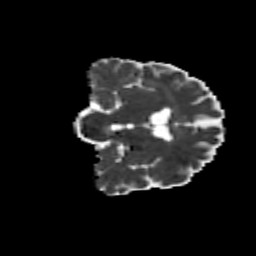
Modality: MD
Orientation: coronal
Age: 41
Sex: male
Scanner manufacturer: siemens
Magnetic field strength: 3 T
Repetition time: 8.6 s
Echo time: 0.095 s